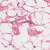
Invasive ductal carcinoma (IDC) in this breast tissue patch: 0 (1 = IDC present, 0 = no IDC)